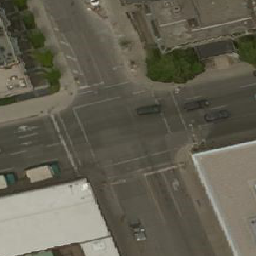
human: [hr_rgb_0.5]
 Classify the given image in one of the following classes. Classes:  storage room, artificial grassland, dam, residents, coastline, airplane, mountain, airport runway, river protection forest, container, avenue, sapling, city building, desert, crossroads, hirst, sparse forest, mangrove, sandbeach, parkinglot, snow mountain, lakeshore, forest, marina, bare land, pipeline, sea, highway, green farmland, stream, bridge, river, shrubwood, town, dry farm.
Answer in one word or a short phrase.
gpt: crossroads